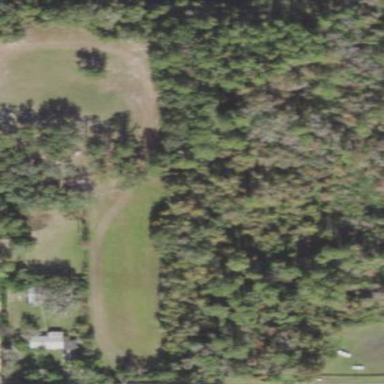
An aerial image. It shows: Mixed leaf woodland.